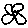
Label: flower